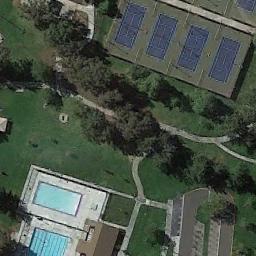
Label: tennis_court